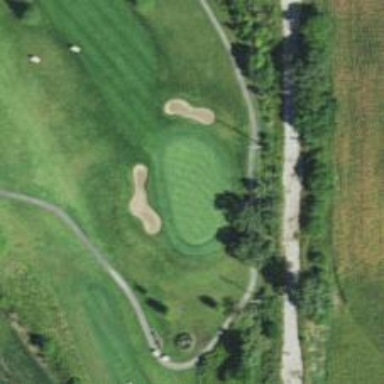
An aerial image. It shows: Golf hole.